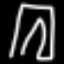
Label: pants